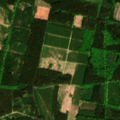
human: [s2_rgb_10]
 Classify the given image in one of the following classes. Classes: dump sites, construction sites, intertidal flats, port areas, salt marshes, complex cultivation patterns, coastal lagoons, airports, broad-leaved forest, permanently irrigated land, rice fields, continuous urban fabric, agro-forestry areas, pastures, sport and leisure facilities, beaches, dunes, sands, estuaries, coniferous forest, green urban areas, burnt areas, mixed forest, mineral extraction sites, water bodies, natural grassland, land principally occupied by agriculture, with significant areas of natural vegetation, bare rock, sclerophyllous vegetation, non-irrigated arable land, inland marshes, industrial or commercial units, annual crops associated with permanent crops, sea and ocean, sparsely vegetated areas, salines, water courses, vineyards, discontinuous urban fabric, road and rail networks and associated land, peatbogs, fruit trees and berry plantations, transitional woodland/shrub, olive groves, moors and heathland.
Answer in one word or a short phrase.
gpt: coniferous forest, mixed forest